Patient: sex M, age 55
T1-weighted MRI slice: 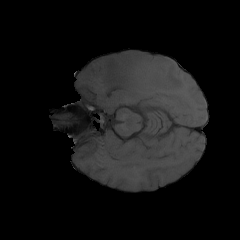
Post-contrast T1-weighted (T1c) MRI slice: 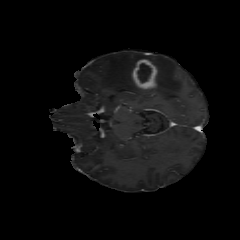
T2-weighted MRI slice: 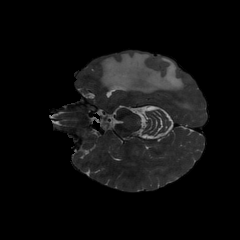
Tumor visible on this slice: yes
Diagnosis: Glioblastoma, IDH-wildtype
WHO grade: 4